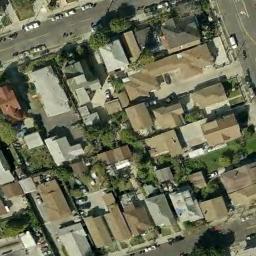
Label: dense_residential